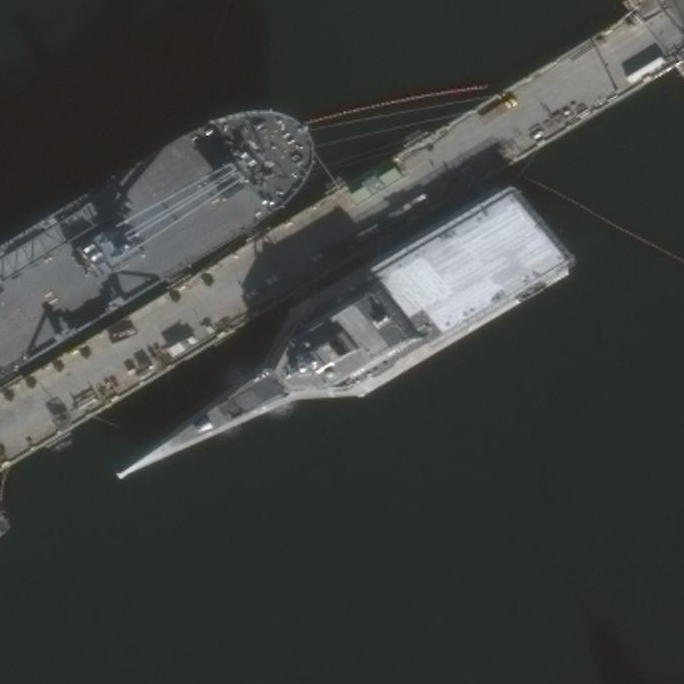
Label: Independence-class_combat_ship